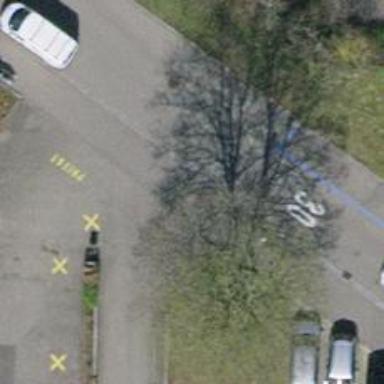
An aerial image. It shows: Parking aisle designated as service road.